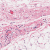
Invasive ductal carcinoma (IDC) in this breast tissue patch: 1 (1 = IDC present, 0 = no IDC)